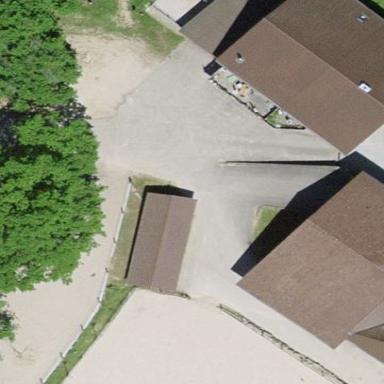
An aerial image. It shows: Farm building.